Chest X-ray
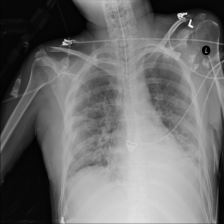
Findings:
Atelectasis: negative
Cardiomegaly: negative
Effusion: negative
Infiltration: negative
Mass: negative
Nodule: negative
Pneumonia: negative
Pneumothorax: negative
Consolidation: negative
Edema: negative
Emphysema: negative
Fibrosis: negative
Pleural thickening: negative
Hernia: negative